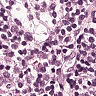
Metastatic tissue present: no